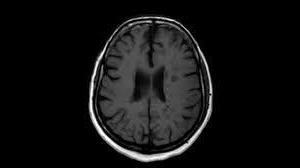
Label: notumor